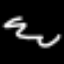
Label: squiggle